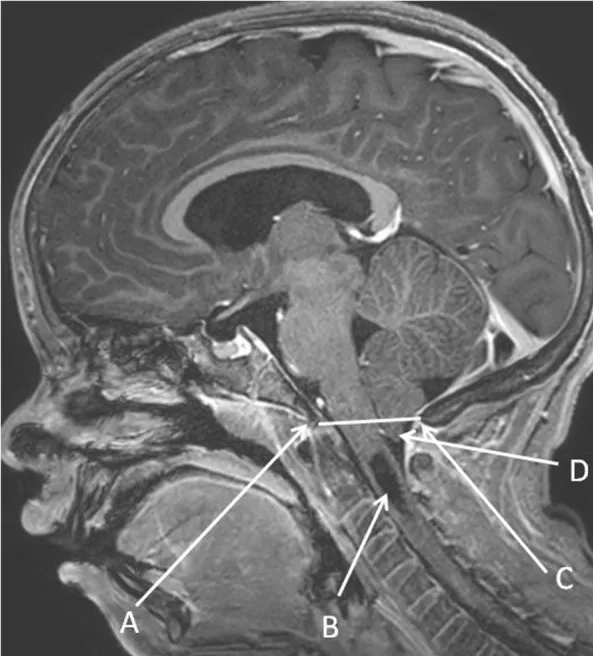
Brain MRI at 9 years 10 months, structures as labeled. Depicted is a Chiari I malformation with a syrinx at C1-C4. A; Basion, b Syrinx, c Opisthion, d Low lying cerebellar tonsil.
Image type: radiology (mri)